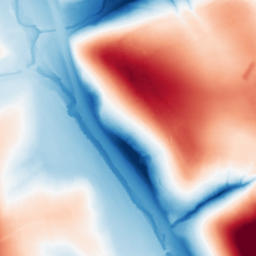
Category: classical
Decomposition family: gaussian_anisotropic
Decomposition parameters: sigma_x: 50
sigma_y: 50
Upsampling method: sinc_blackman
Upsampling parameters: scale: 4
kernel_size: 16
Upsampling scale: 4